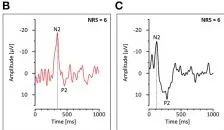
Neuroimaging and electrophysiological findings in "snake eye" appearance myelopathy. (B) Contact heat evoked potentials recorded at C4, C6, and T4 on the left, with an absent response at C6.
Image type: pathology (fish)